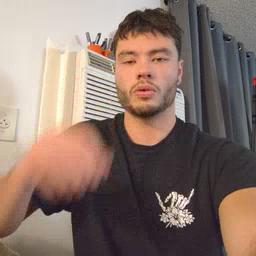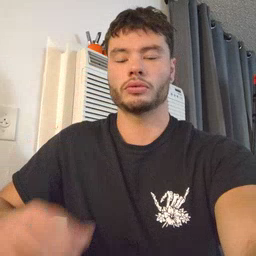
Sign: sleep